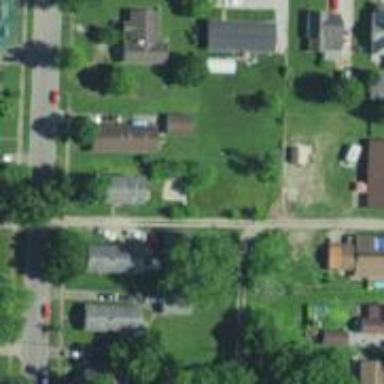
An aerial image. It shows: Alley classified as service road.